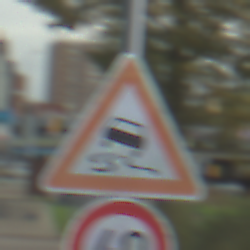
Verkehrszeichen: SchleuderOderRutschgefahr
Zusatzzeichen unten: Geschwindigkeit40
Umgebung: Outdoor, Urban
Tageszeit: MorningAfternoon
Wetter: PartlyCloudy
Licht: Natural
Jahreszeit: NotSpecified
Kontrast: LowContrast